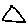
Label: triangle